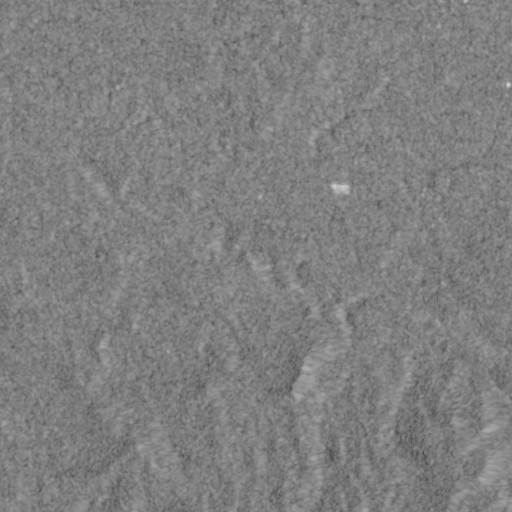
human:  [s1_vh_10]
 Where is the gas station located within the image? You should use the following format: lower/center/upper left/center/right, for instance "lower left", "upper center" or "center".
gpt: The gas station is located in the upper right of the image.
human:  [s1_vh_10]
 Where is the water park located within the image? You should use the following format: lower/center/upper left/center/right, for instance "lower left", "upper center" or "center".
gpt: The water park is located in the upper left of the image.
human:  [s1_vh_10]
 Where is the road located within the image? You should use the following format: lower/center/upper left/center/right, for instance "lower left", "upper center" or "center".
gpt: There is no road in the image.

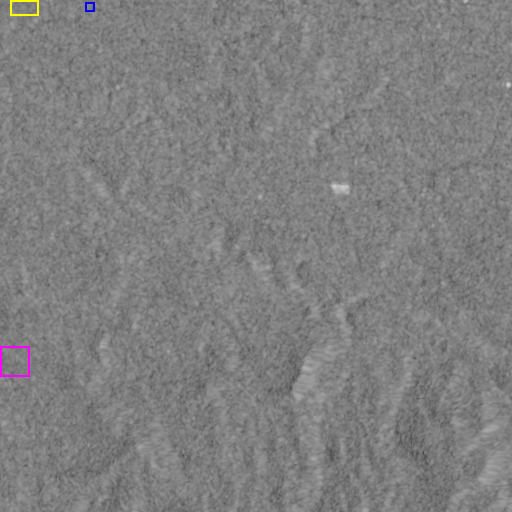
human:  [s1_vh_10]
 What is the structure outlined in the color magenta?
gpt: The structure outlined in magenta is a crop field.
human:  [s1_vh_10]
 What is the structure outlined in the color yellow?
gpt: The structure outlined in yellow is a park.
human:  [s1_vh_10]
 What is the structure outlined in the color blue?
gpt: The structure outlined in blue is a water park.
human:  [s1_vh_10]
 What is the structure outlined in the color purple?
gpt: There is no purple outline.